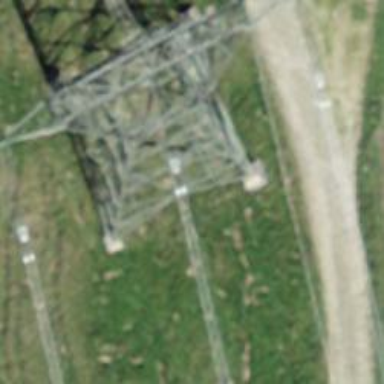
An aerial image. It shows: Towering power structure.